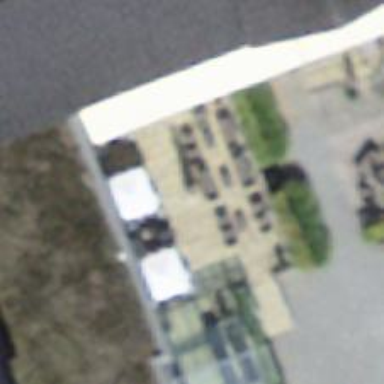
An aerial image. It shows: Outdoor seating area for leisure.